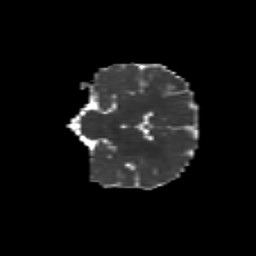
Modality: MD
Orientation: coronal
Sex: female
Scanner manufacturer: siemens
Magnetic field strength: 3 T
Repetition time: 5 s
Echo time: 0.071 s